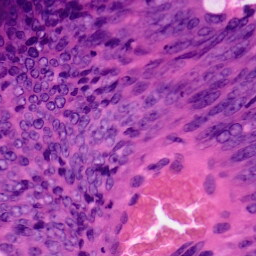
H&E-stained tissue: Colon